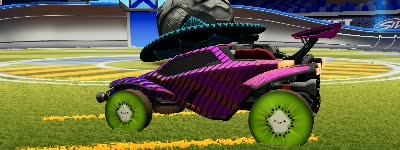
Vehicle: octane